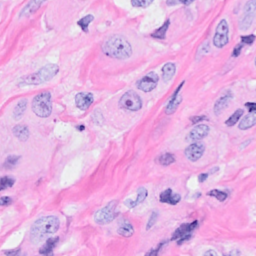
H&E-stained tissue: Breast